Interaction volume radius: 10 \u00c5
Interaction volume height: 15 \u00c5
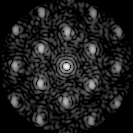
Disorder parameter: 0.354